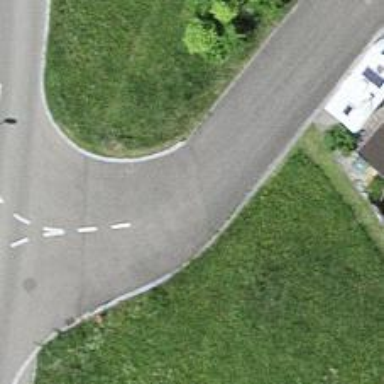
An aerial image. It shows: Residential road.